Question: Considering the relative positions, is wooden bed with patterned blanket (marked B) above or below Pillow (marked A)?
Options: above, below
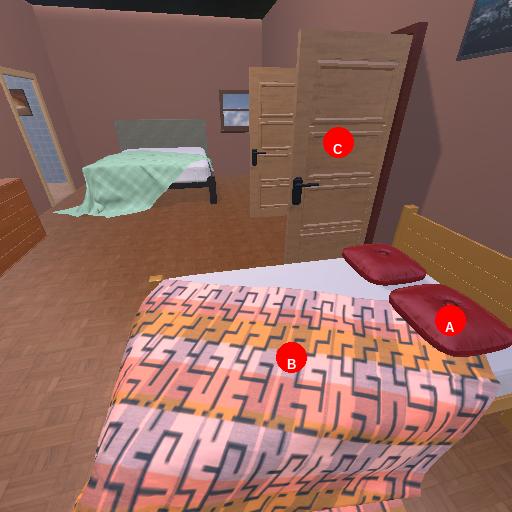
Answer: above